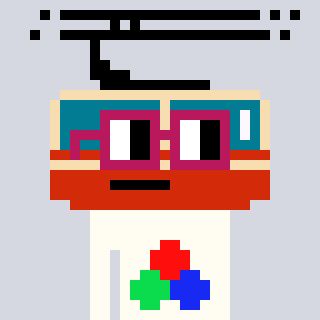
a pixel art character with square dark red glasses, a tram wagon-shaped head and a grayscale-colored body on a cool background